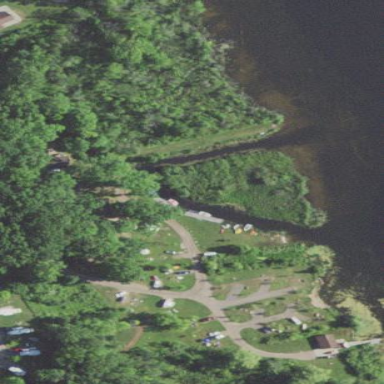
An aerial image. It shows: Campsite for tourism.